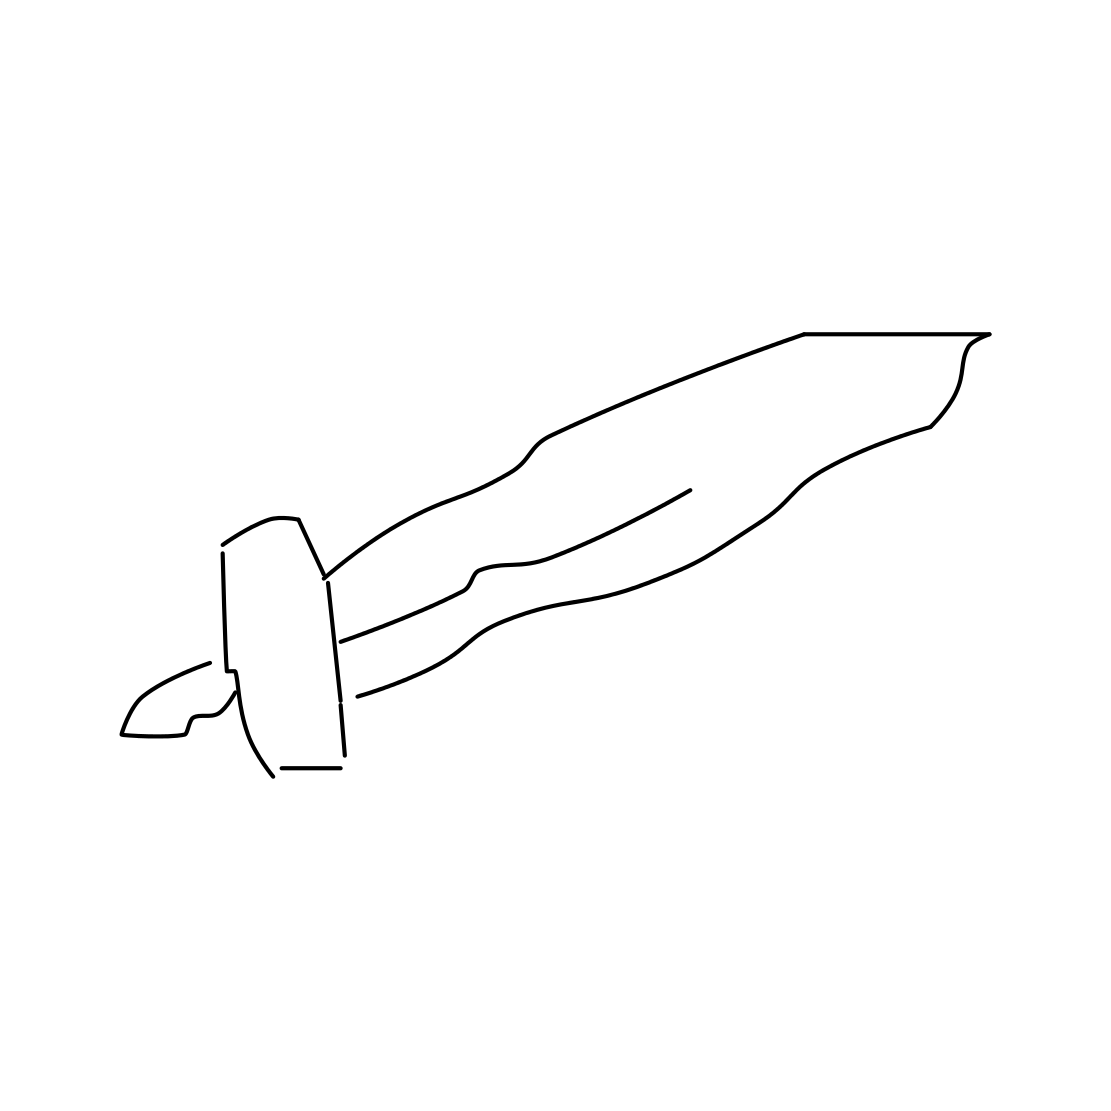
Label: knife